Question: How could one create arbitrary curves with just pure CSS? Is there a 'Bezier' library? I didn't find anything that could match the curve of the outer edge of the logo below.

Looking at the <URL>, I think the logo could be approximated with 2 long pink and black rectangle with completely rounded edges tilted 45deg, 3 small white circles in the middle, and some large circles on either side of the rectangles to give that little 'dent'.
Can this shape really be made with just circles?
This is what I've come up with so far (here's a <URL>:
'''
<span class='grey logo'>
<span class='black circle' id='left_middle'>&nbsp;</span>
<span class='grey circle' id='left_top'>&nbsp;</span>
<span class='grey circle' id='left_bottom'>&nbsp;</span>
<span class='left black circle'>&nbsp;</span>
<span class='left white small circle'>&nbsp;</span>
<span class='top grey circle' id='left_right'>&nbsp;</span>
<span class='pink circle' id='right_middle'>&nbsp;</span>
<span class='top pink circle'>&nbsp;</span>
<span class='top white small circle'>&nbsp;</span>
<span class='right pink circle'>&nbsp;</span>
<span class='right white small circle'>&nbsp;</span>
<span class='grey circle' id='right_top'>&nbsp;</span>
<span class='grey circle' id='right_bottom'>&nbsp;</span>
</span>
'''
and:
'''
/* normalize CSS */
.logo, .logo *, .logo *:before, .logo *:after {
display: block;
margin: 0;
padding: 0;
background: transparent;
font: normal normal 0/0 serif;
border: 0;
outline: 0;
}
.logo {
position: relative;
overflow: hidden;
margin: 0 0;
width: 500px;
height: 500px;
}
.logo * {
position: absolute;
}
/* colors */
.logo [class*=pink] {
background-color: rgb(217, 27, 91);
}
.logo [class*=white] {
background-color: white;
}
.logo [class*=black] {
background-color: black;
}
[class*=grey] {
background-color: rgb(240, 240, 240)
}
/* shapes */
.logo [class*=circle] {
width: 100px;
height: 100px;
border-radius: 50px;
-moz-border-radius: 50;
-webkit-border-radius: 50px;
}
.logo [class*=small] {
margin-left: 20px;
margin-top: 20px;
width: 60px;
height: 60px;
}
/* positions */
.logo [class*=top] {
left: 108px;
top: 8px;
}
.logo [class*=left] {
left: 46px;
top: 70px;
}
.logo [class*=right] {
left: 170px;
top: 70px;
}
.logo #left_middle {
left: 76px;
top: 40px;
}
.logo #right_middle {
left: 140px;
top: 40px;
}
.logo #left_top {
left: 13px;
top: -25px;
}
.logo #right_top {
left: 203px;
top: -25px;
}
.logo #left_bottom {
left: 141px;
top: 103px;
}
.logo #right_bottom {
left: 75px;
top: 103px;
}
.logo #left_right {
margin-left: -5px;
margin-top: -5px;
width: 110px;
height: 110px;
}
'''
The problem now is, no matter how I arrange my elements, the stacking is always messed up.
The problem is from <URL>.
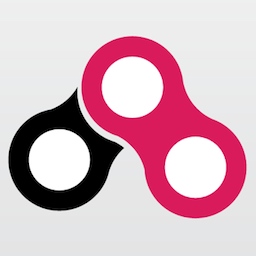
Answer: I did it! I had to get used to only being able to use 'border-radius' for any kind of shape in CSS though (note: not entirely true).
The main problem here is the overlapping one caused by a cycle of shapes having to be above each other.
The 2 main approaches here are:
- <URL>
---
Here's <URL> of the first approach.
### HTML:
'''
<span class='wrapper'>
<span class='logo'>
<span class='circle black' id='left_middle'>&nbsp;</span>
<span class='circle dark_grey' id='left_right'>&nbsp;</span>
<span class='circle grey' id='left_left'>&nbsp;</span>
<span class='circle left black'>&nbsp;</span>
<span class='circle left small white'>&nbsp;</span>
<span class='circle top grey' id='left_top'>&nbsp;</span>
<span class='circle pink' id='right_middle'>&nbsp;</span>
<span class='circle grey' id='right_right'>&nbsp;</span>
<span class='grey' id='right_left'>&nbsp;</span>
<span class='circle top pink'>&nbsp;</span>
<span class='circle top white small'>&nbsp;</span>
<span class='circle right pink'>&nbsp;</span>
<span class='circle right small white'>&nbsp;</span>
</span>
<span class='text'>
<span class='bold'>BRL</span><span class='thin'>CAD</span>
</span>
</span>
'''
### SCSS/SASS:
'''
/* Fonts */
@font-face {
font-family: 'BRL-CAD';
src: url('fonts/Grandesign Neue Roman.ttf');
}
@font-face {
font-family: 'BRL-CAD Bold';
src: url('fonts/Grandesign Neue Roman Bold.ttf');
}
/* Shapes */
$large_radius: 75px;
$small_radius: 45px;
/* Positions */
$all_left: 10px;
$all_top: 55px;
$top_left: $all_left + 55px;
$top_top: $all_top;
$left_left: $all_left;
$left_top: $all_top + 52px;
$right_left: $all_left + 100px;
$right_top: $all_top + 57px;
$right_middle_left: ($top_left + $right_left) / 2;
$right_middle_top: ($top_top + $right_top) / 2;
$right_right_left: $all_left + 129px;
$right_right_top: $all_top - 11.5px;
$right_left_diff: 50px;
$right_left_left: $all_left + 63px;
$right_left_top: $all_top + 72.5px;
$left_middle_left: ($top_left + $left_left) / 2;
$left_middle_top: ($top_top + $left_top) / 2;
$left_right_left: $all_left + 73.5px;
$left_right_top: $all_top + 64.5px;
$left_left_left: $all_left - 18px;
$left_left_top: $all_top - 21px;
$left_top_diff: 3px;
$left_top_left: $top_left - $left_top_diff;
$left_top_top: $top_top - $left_top_diff;
$logo_width: $right_left + $large_radius + $all_left;
$logo_height: $right_top + $large_radius + $all_top ;
$all_width: $logo_width + 290px;
$all_height: $logo_height;
/* Colors */
$pink: rgb(217, 27, 91);
$grey: rgb(235, 235, 235);
$dark_grey: rgb(230, 230, 230);
/* Normalized CSS */
.wrapper, .wrapper .logo, .wrapper .logo *, .wrapper .logo *:before, .wrapper .logo *:after {
display: block;
margin: 0;
padding: 0;
border: 0;
outline: 0;
background: transparent;
}
/* Logo + Text */
.wrapper {
/* CSS Tricks */
position: relative;
overflow: hidden;
width: $all_width ;
height: $all_height;
> * {
float:left;
display:inline;
}
/* Background */
$start: rgb(240, 240, 240);
$stop: rgb(225, 225, 225);
background: $dark_grey; // non-CSS3 browsers
background: -webkit-gradient(linear, left top, left bottom, from($start), to($stop)); // for WebKit
background: -moz-linear-gradient(top, $start, $stop); // for Firefox
background: linear-gradient(0deg, $stop, $start); // for standards-compliance
/* Logo */
.logo {
/* CSS Tricks */
@extend .wrapper;
width: $logo_width ;
height: $logo_height;
* {
position: absolute;
}
/* Colors */
@mixin colorize($name, $color) {
[class*=#{$name}] {
background-color: $color;
}
}
@include colorize('white', white);
@include colorize('black', black);
@include colorize('pink', $pink);
@include colorize('grey', $grey);
@include colorize('dark_grey', $dark_grey);
/* Shapes */
[class*=circle] {
width: $large_radius;
height: $large_radius;
border-radius: 50%;
}
[class*=small] {
$margin: ($large_radius - $small_radius) / 2;
margin-left: $margin;
margin-top: $margin;
width: $small_radius;
height: $small_radius;
}
/* Classes and IDs */
[class*=top] {
left: $top_left;
top: $top_top;
}
[class*=left] {
left: $left_left;
top: $left_top;
}
[class*=right] {
left: $right_left;
top: $right_top;
}
#right_middle {
left: $right_middle_left + 5px;
top: $right_middle_top;
}
#right_right {
left: $right_right_left;
top: $right_right_top;
}
#right_left {
left: $right_left_left;
top: $right_left_top;
$radius: $right_left_diff;
width: $radius / 2;
height: $radius;
border-right: $radius / 4 solid $dark_grey;
border-radius: 0 $radius / 2 $radius / 2 0;
background: transparent;
}
#left_middle {
left: $left_middle_left; //76px;
top: $left_middle_top; //40px;
}
#left_right {
left: $left_right_left;
top: $left_right_top;
}
#left_left {
left: $left_left_left;
top: $left_left_top;
}
#left_top {
left: $left_top_left;
top: $left_top_top;
$radius: $large_radius + 2*$left_top_diff;
width: $radius;
height: $radius;
}
}
/* Text */
.text {
margin-left: 5px;
margin-top: $all_top + 10px;
font-size: 75px;
.bold {
color: $pink;
font-weight: bold;
font-family: 'BRL-CAD Bold', sans-serif;
}
.thin {
color: black;
font-family: 'BRL-CAD', sans-serif;
}
}
}
'''